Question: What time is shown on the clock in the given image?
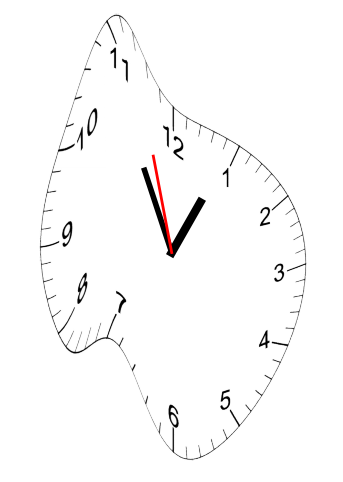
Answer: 12:54:57